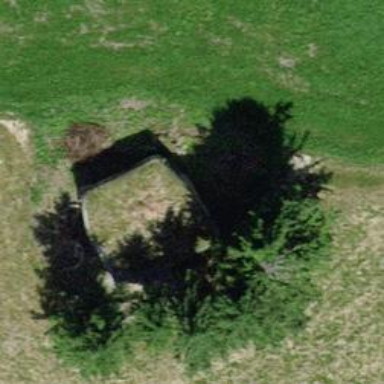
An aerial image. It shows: Military bunker.